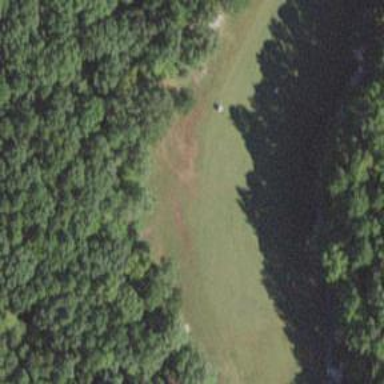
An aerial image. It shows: View of golf hole.